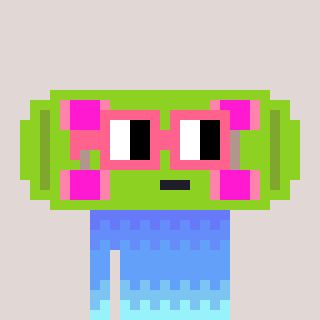
a pixel art character with square pink glasses, a skateboard-shaped head and a peachy-colored body on a warm background